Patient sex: M
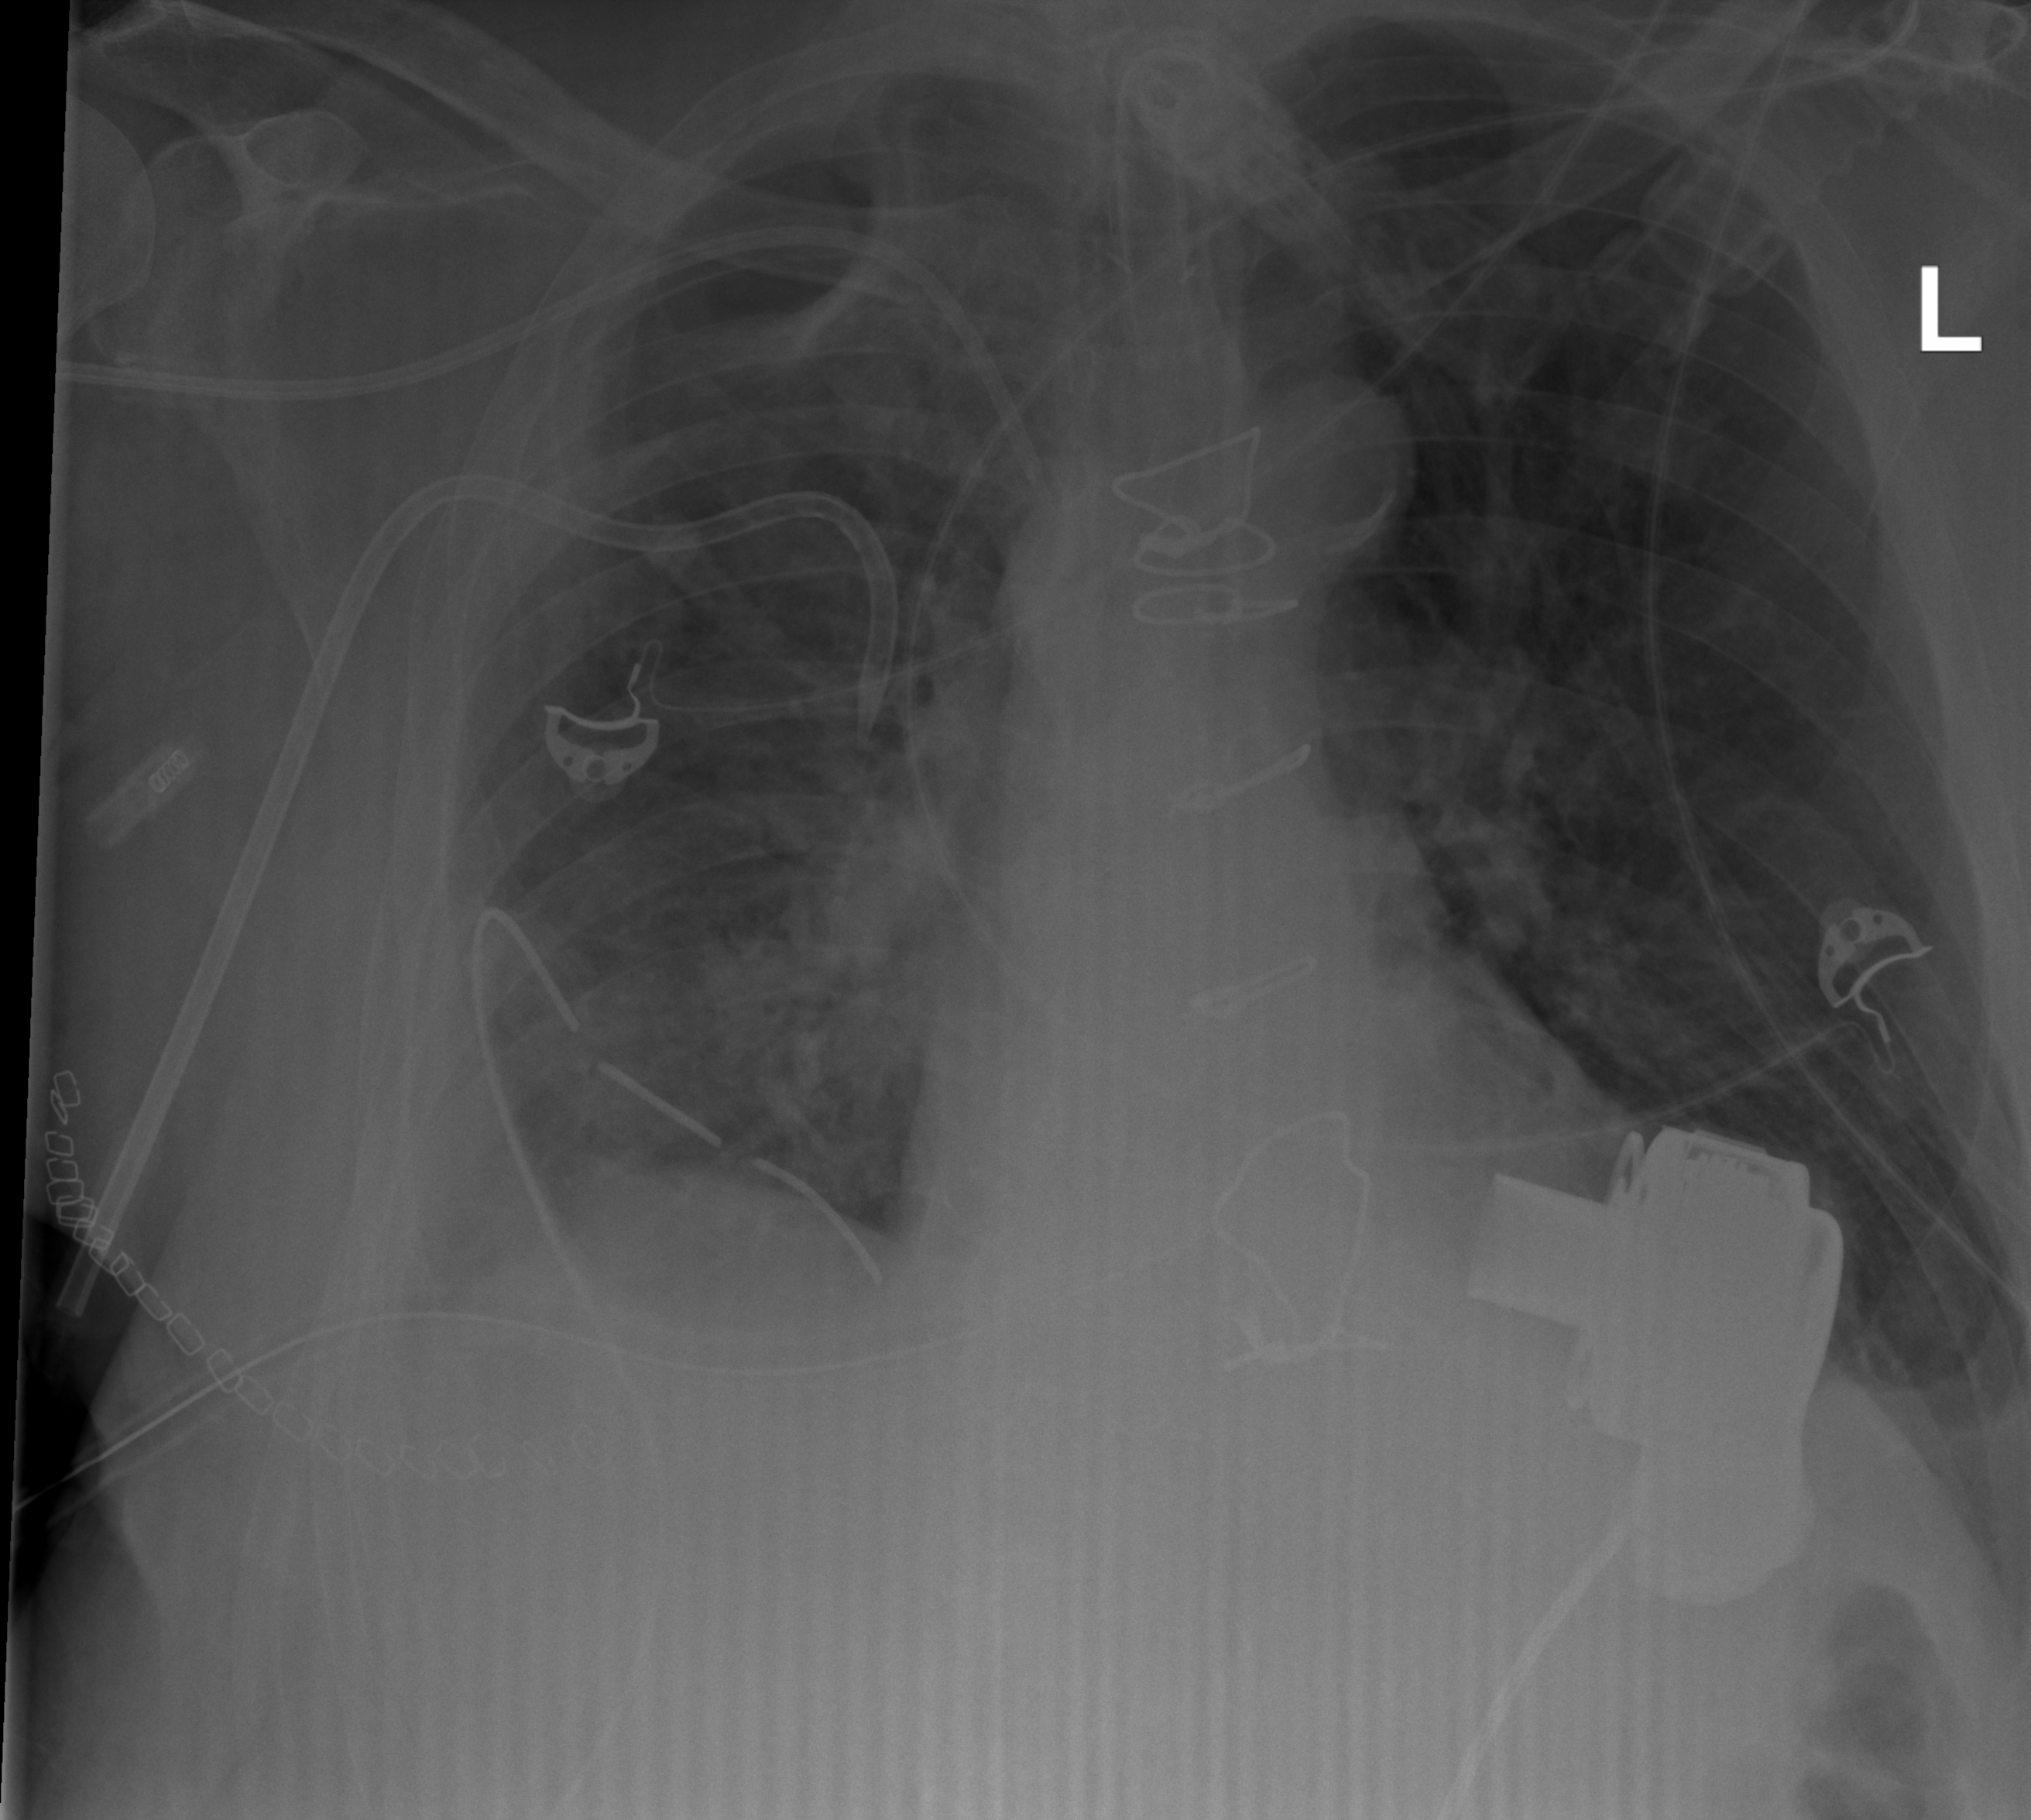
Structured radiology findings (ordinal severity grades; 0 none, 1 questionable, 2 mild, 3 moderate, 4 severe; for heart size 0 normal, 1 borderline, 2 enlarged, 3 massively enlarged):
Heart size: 0
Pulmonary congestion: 2
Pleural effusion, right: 3
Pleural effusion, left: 0
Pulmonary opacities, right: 2
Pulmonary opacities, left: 2
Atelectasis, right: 2
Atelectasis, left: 2